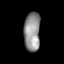
Tissue: skin
Cell type: Endothelial cells
Senescence score: 0.8686
Nuclear area (px): 623
Mean DAPI intensity: 146.013